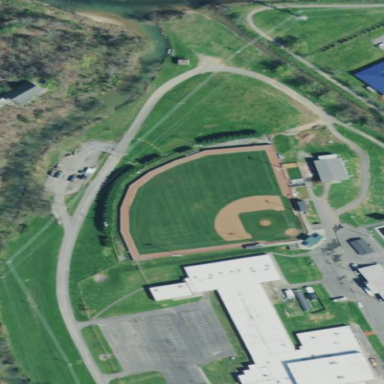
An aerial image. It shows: Baseball pitch for leisure and sports activities.